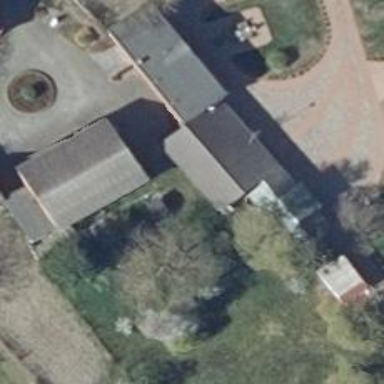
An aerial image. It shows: Shed.